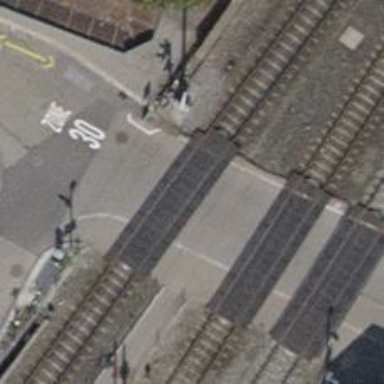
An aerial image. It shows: Level crossing at the railway with full barrier.